Modality: CBCT
Slice 43 of 159
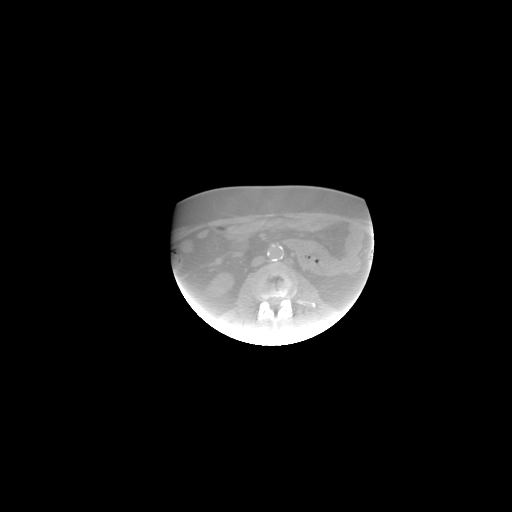